Field crop: maize
Growth stage: 1
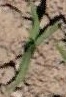
Species: maize